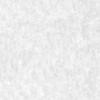
Label: no_change